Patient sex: M
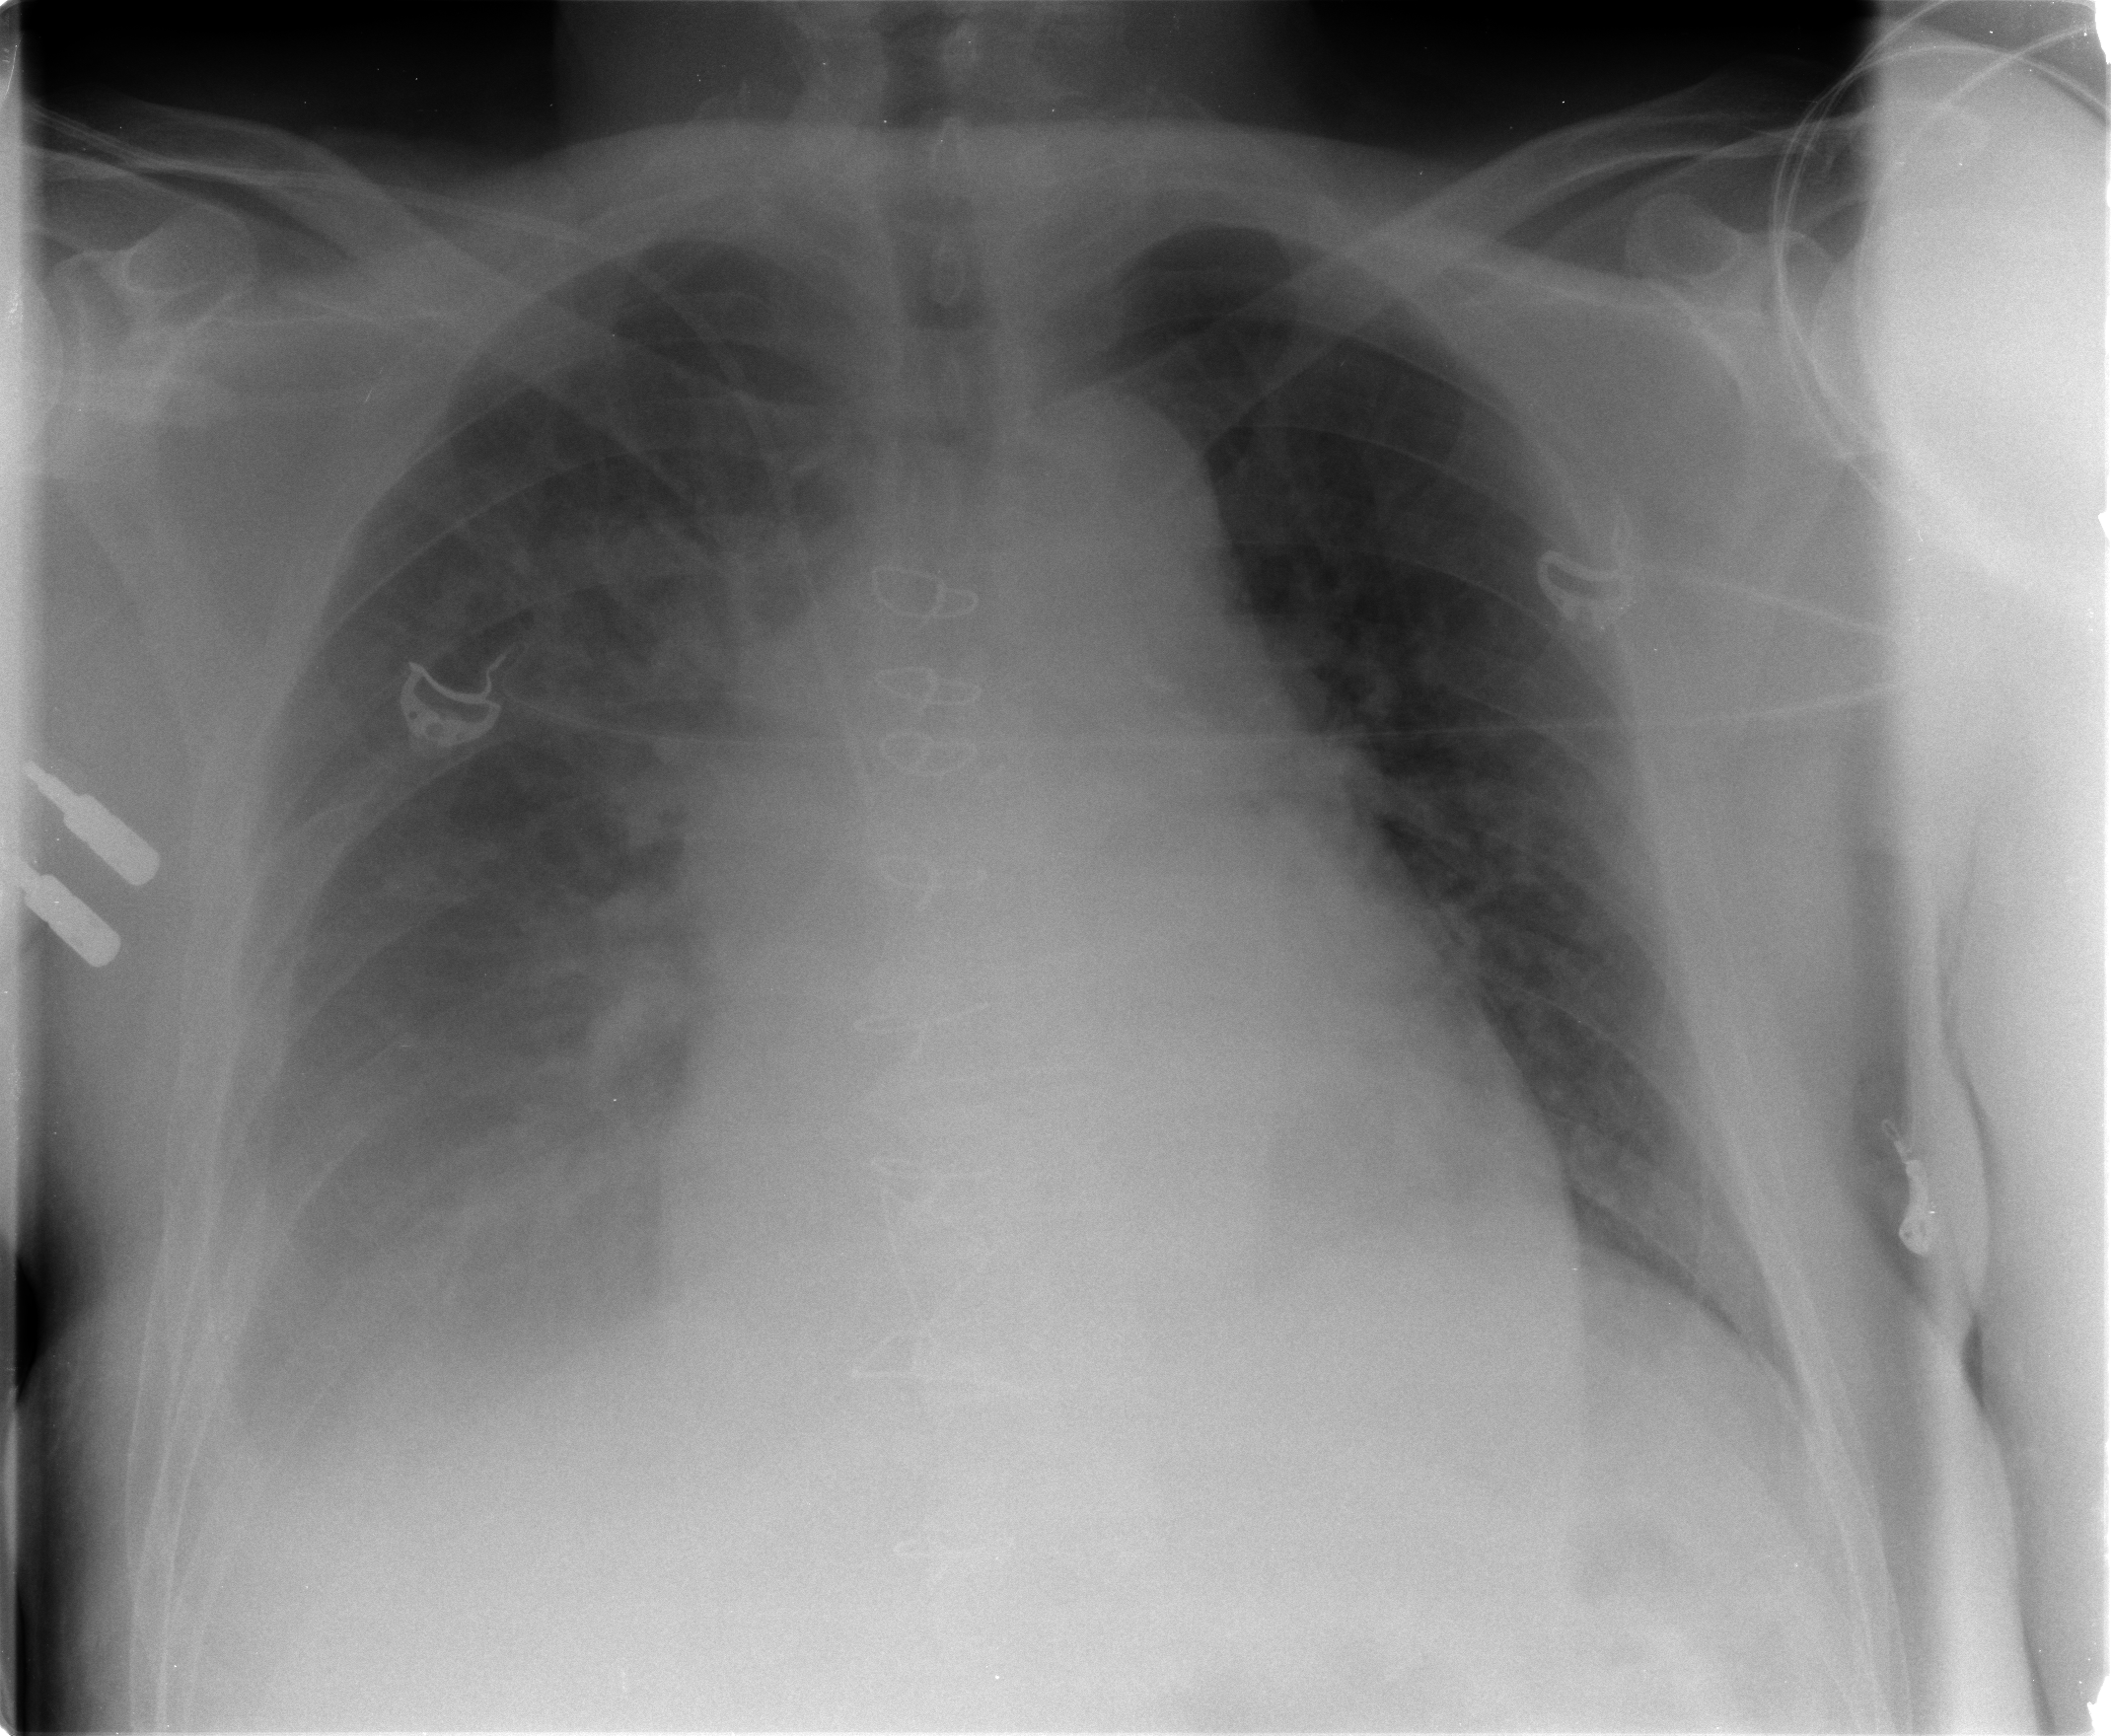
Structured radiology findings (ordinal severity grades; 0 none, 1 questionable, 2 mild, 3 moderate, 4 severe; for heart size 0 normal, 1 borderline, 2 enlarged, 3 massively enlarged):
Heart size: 1
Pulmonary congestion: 2
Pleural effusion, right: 2
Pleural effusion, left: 0
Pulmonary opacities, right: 1
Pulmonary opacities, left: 0
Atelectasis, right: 2
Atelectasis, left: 0